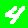
Digit: 4